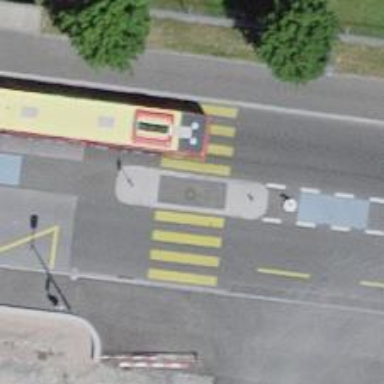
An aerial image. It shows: Marked crossing with pedestrian island.